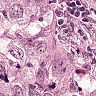
Metastatic tissue present: yes